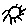
Label: sun